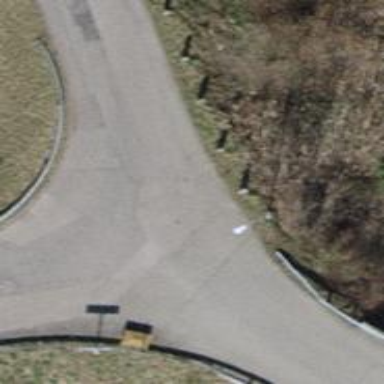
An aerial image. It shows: Unclassified road with cycle lane.